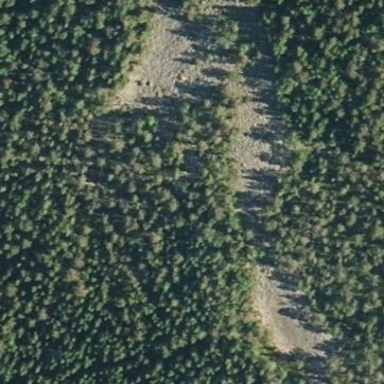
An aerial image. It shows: Natural scree.